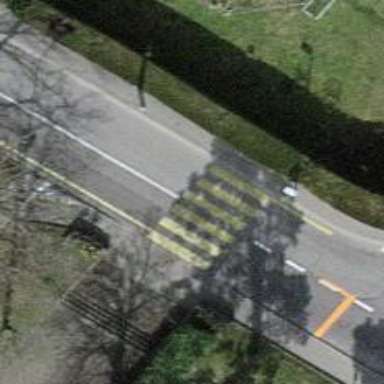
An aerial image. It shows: Uncontrolled zebra crossing.